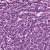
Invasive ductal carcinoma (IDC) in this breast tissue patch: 1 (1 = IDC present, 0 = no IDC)